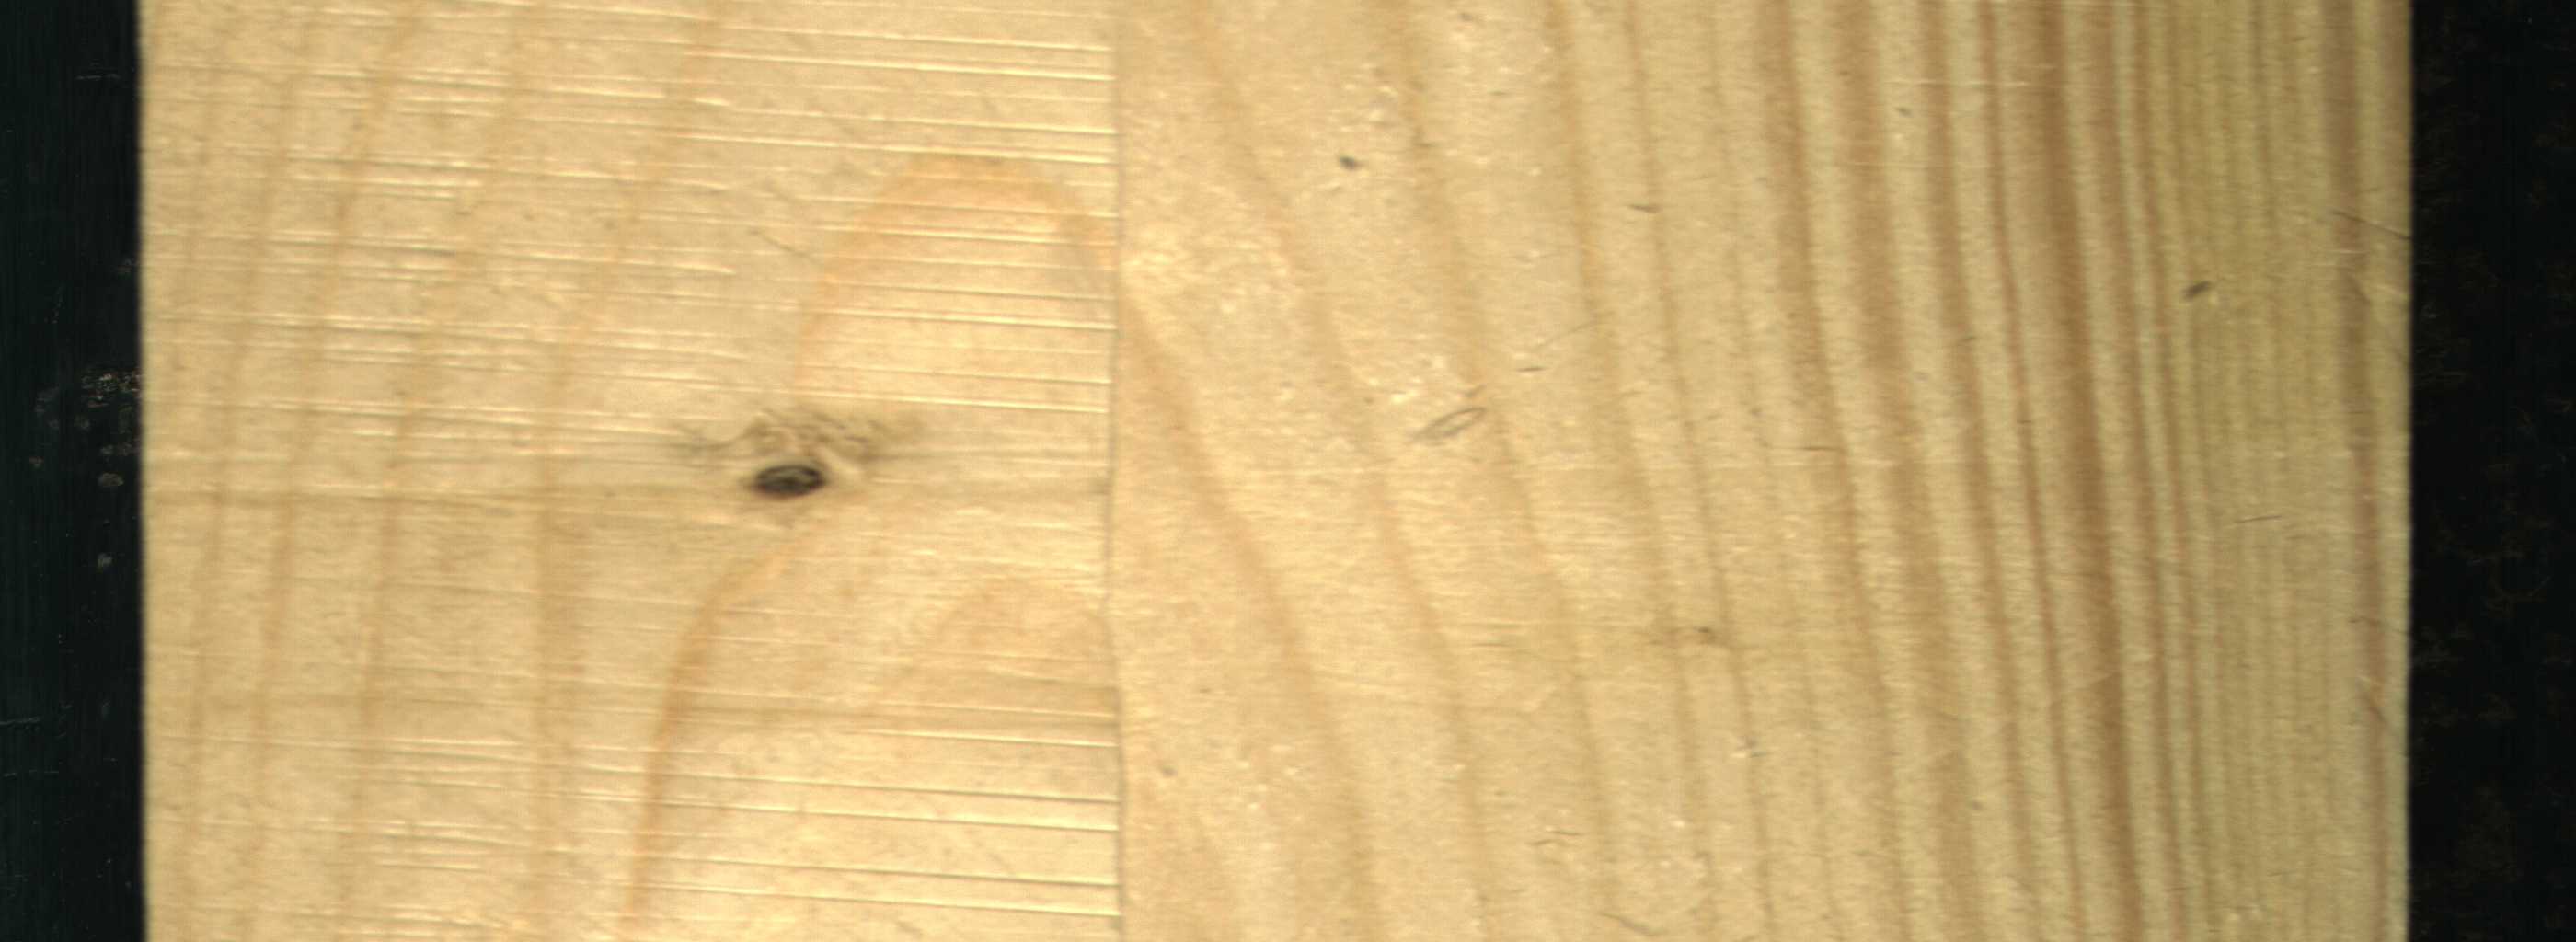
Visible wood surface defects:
Dead_Knot